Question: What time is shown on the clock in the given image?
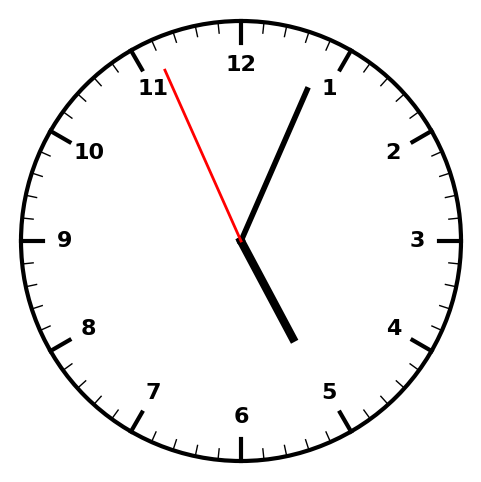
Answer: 05:03:56